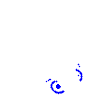
Particle: kaon